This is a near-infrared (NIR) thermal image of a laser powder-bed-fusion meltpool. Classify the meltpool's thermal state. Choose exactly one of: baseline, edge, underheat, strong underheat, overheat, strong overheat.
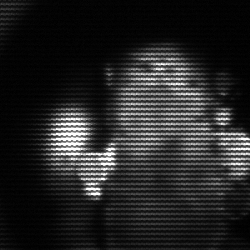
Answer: strong underheat